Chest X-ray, AP view. Patient: 58 years old, sex F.
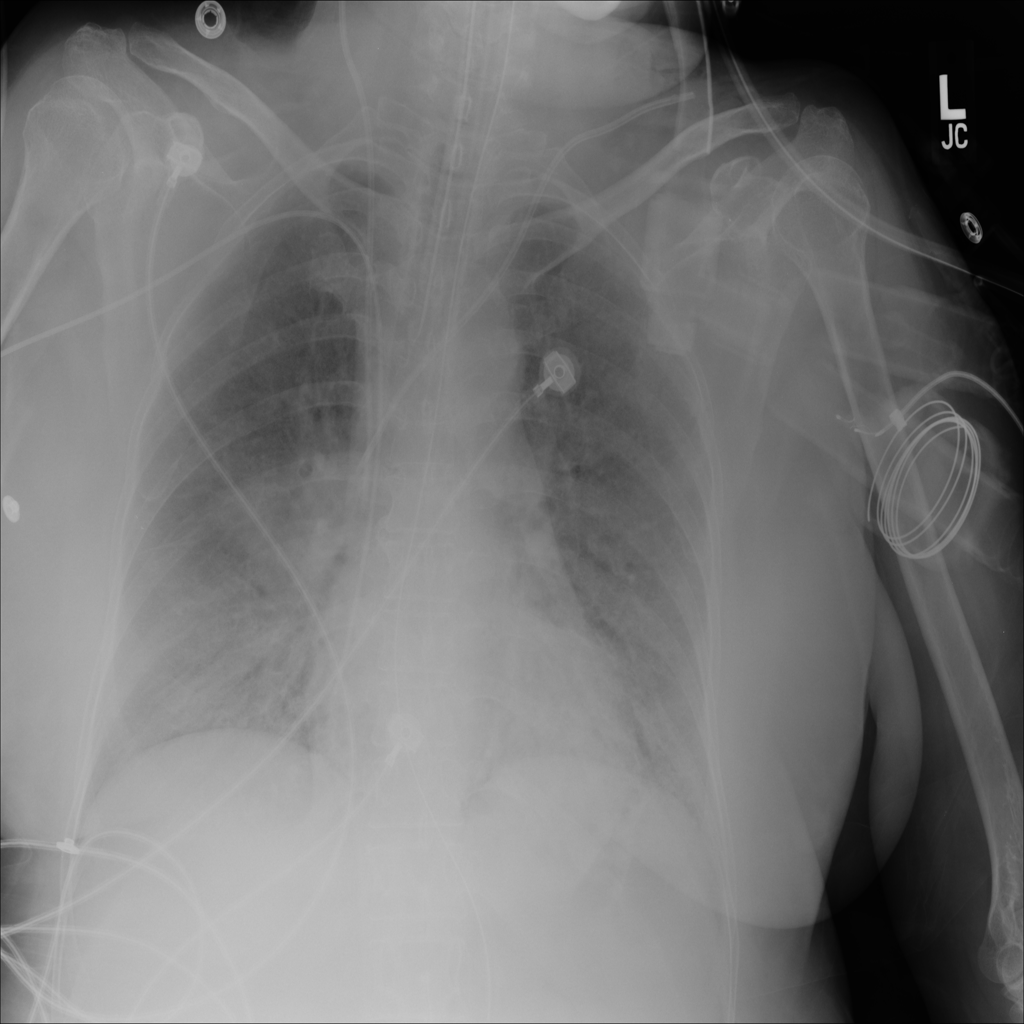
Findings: No Finding